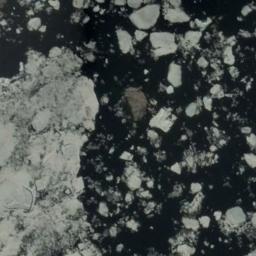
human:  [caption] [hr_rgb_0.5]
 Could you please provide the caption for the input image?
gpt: There is a big ice and many small ice on the deep blue sea .

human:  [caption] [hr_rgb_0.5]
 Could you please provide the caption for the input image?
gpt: There are different shapes of sea ice .

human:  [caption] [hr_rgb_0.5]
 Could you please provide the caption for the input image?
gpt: Countless ice cubes of various sizes are connected into a loose, Large piece floating on the blue sea .

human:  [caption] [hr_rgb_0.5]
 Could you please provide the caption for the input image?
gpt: A lot of sea ice of different sizes gathers into a sea ice and there are a lot of small pieces of sea ice nearby .

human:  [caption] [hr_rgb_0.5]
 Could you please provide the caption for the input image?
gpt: There are many small pieces of sea ice and a larger one .